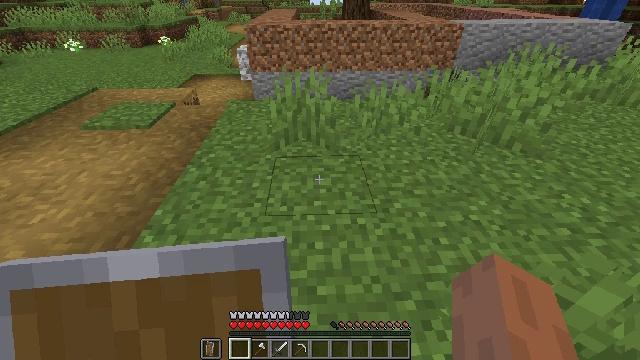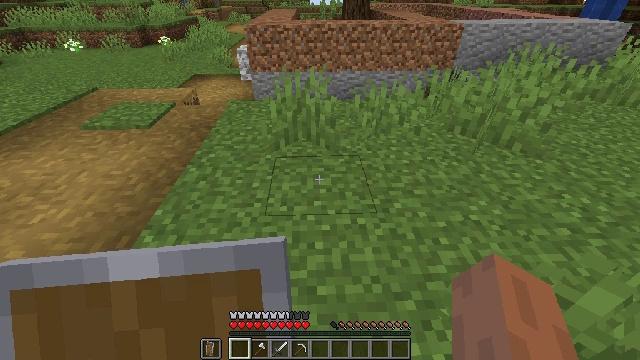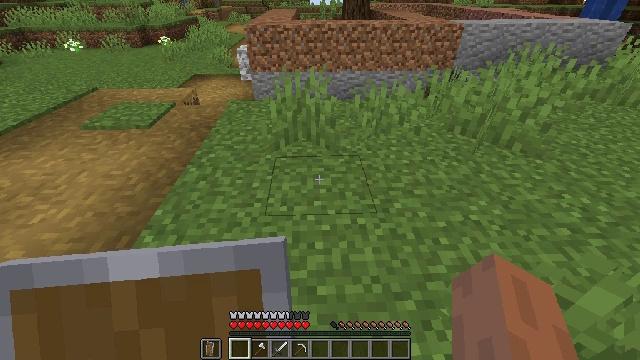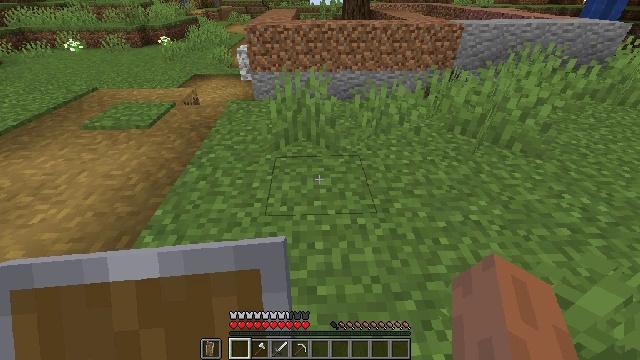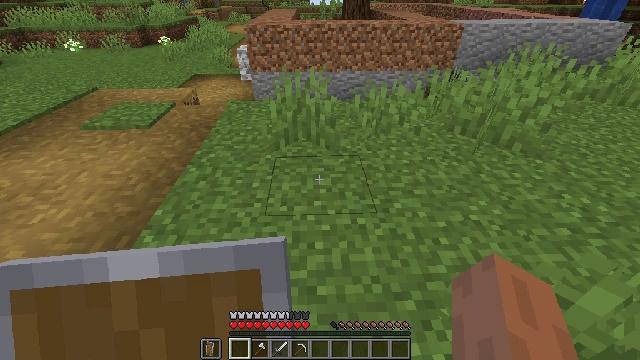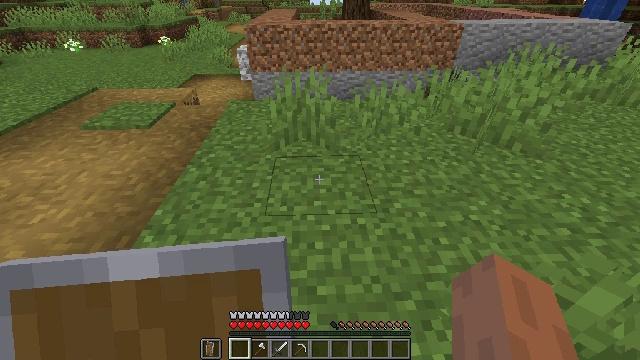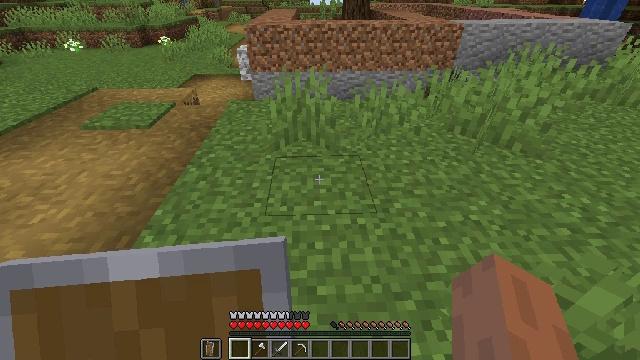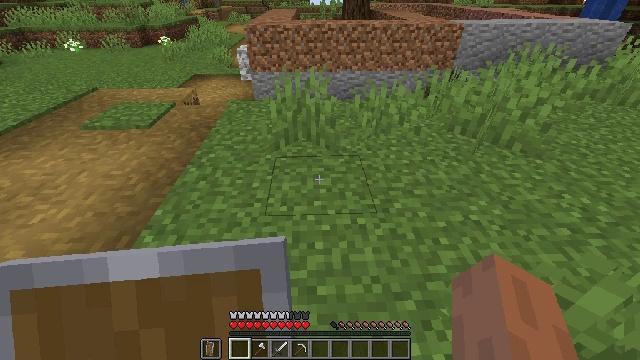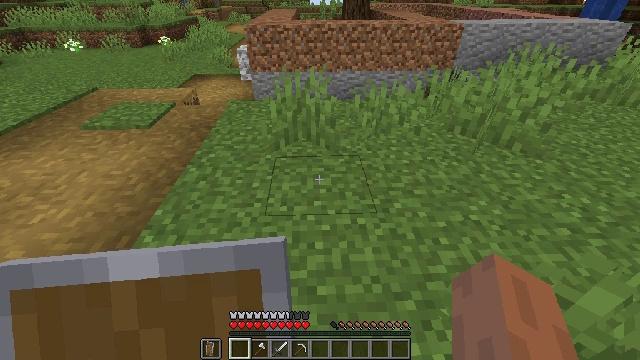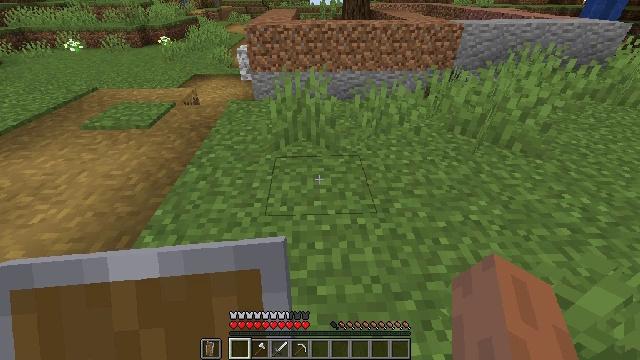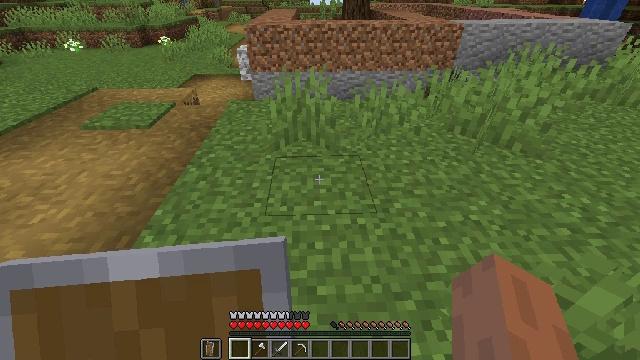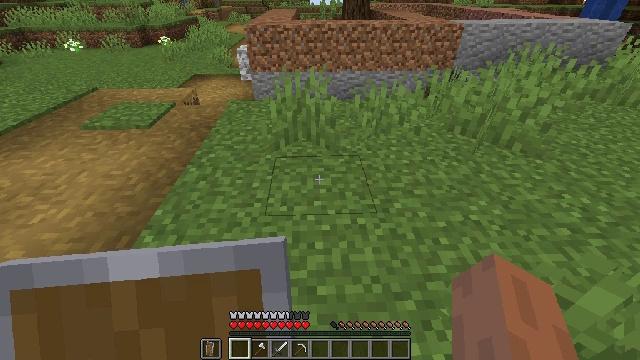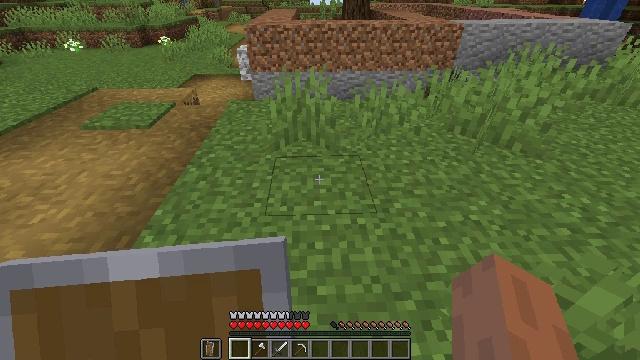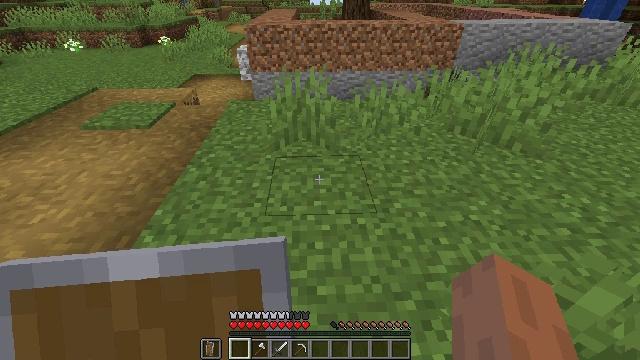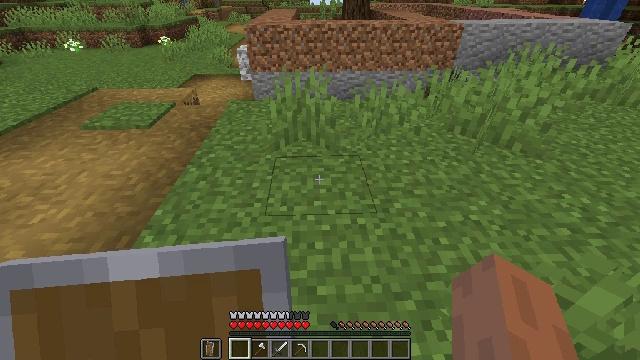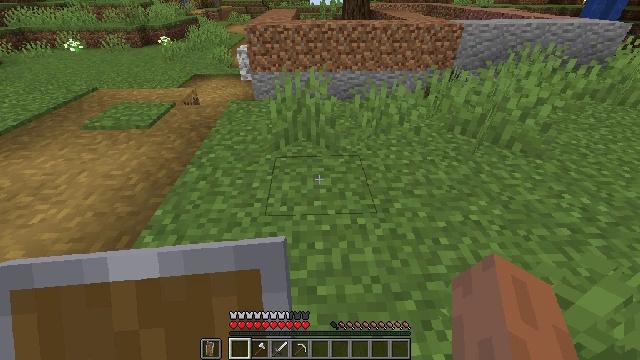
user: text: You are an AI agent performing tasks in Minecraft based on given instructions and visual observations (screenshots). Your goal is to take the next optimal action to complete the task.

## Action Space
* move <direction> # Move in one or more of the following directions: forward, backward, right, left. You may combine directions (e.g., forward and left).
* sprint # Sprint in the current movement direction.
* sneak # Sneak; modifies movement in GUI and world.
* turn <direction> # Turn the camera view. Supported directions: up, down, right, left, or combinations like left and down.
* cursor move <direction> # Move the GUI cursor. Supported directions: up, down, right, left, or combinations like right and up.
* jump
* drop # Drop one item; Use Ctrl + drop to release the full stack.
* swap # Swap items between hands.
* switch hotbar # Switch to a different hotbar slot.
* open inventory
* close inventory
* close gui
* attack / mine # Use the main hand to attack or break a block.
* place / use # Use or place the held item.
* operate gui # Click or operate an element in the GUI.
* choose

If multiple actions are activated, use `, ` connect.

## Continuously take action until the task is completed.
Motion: motion action
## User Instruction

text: craft item air
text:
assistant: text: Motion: no_op
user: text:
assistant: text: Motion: no_op
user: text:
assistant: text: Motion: no_op
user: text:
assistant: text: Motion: no_op
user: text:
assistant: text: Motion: no_op
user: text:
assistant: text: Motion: no_op
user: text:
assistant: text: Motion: no_op
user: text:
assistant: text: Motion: no_op
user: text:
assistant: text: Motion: no_op
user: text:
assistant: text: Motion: no_op
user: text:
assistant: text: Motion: no_op
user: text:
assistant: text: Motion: no_op
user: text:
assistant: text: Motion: no_op
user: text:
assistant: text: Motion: no_op
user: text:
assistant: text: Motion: no_op
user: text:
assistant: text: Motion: no_op
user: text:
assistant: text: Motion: no_op
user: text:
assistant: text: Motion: no_op
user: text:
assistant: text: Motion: no_op
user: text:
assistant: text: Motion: no_op
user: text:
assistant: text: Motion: no_op
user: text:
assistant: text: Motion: no_op
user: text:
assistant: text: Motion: no_op
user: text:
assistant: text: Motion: no_op
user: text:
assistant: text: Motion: no_op
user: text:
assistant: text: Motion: no_op
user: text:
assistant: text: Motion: no_op
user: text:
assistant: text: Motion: no_op
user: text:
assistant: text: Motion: no_op
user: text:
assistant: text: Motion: no_op